Question: What signal is emmitted if I click on QToolButton's arrow part of a button? The clicked signal is emitted wherever I click on it but I need to detect only when the specified part is clicked on.

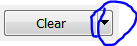
Answer: What you have to do is to intercept menu's aboutToShow signal and connect this signal with id est, reinitialize_menu_ slot, and in this slot you can do necessary checks and adjustments.
Good luck.